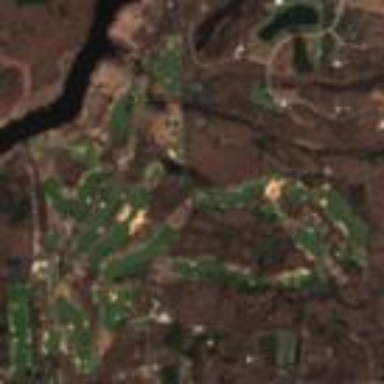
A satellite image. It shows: Golf course.